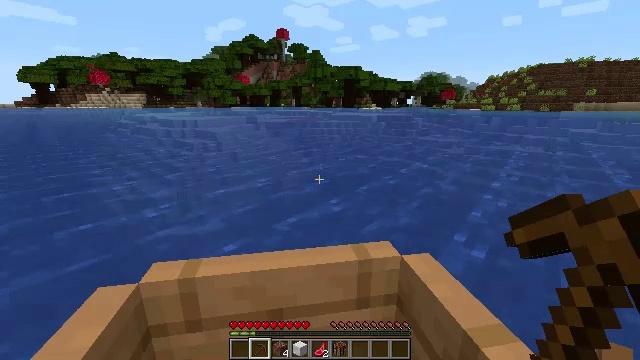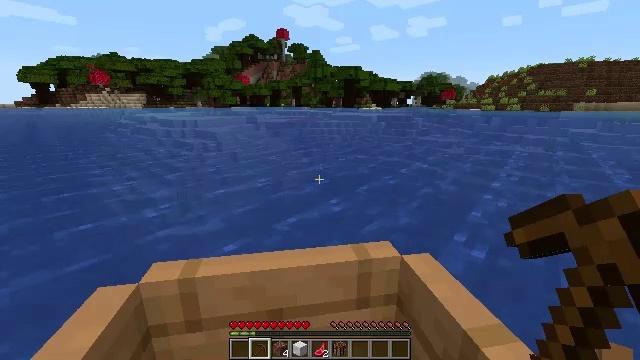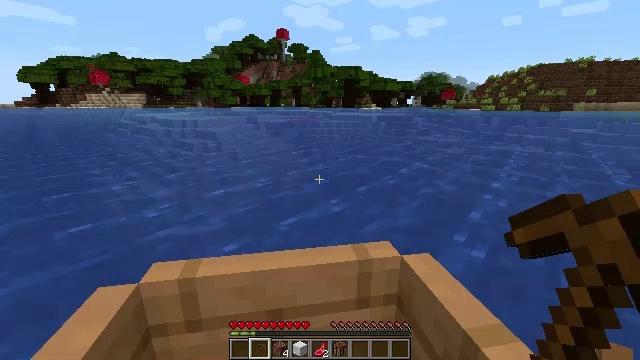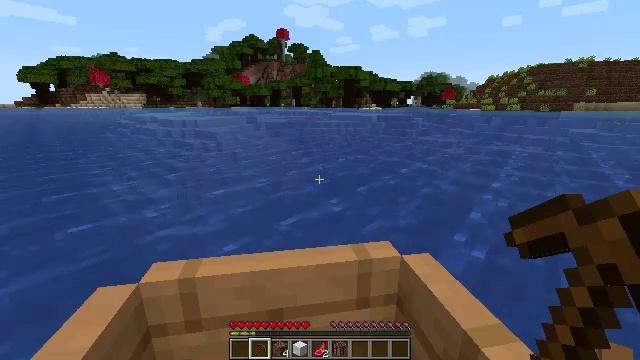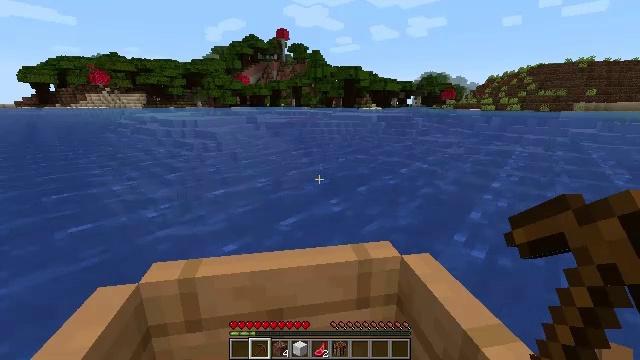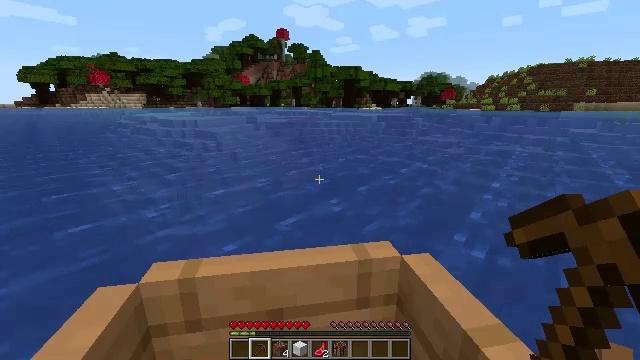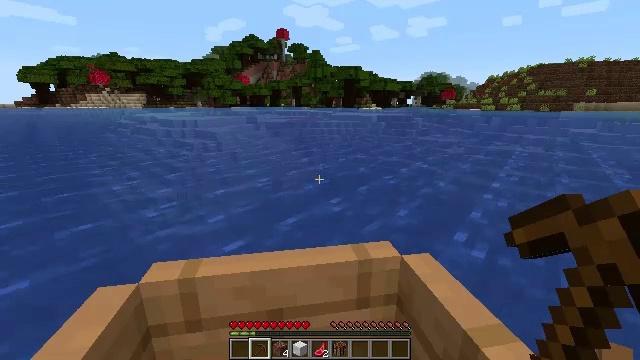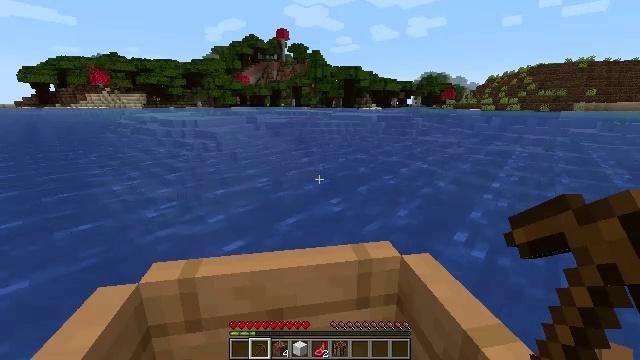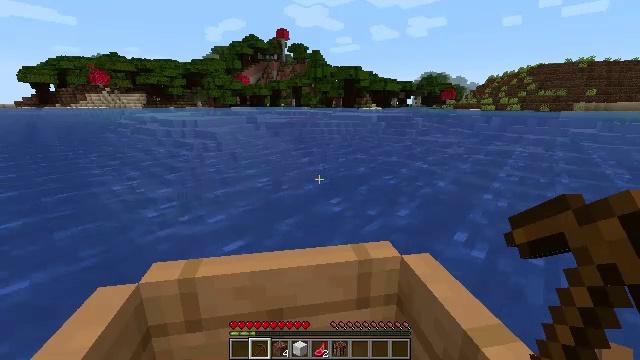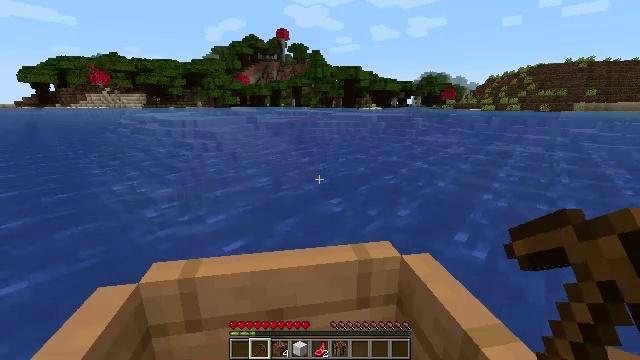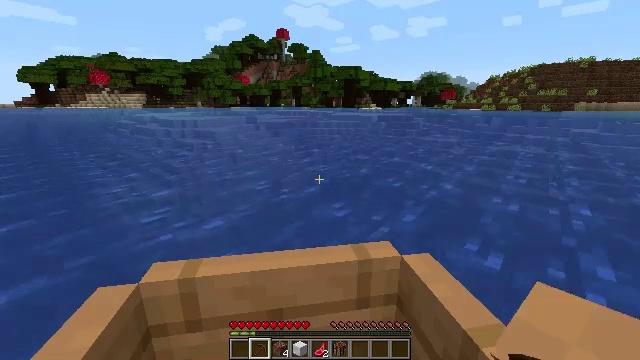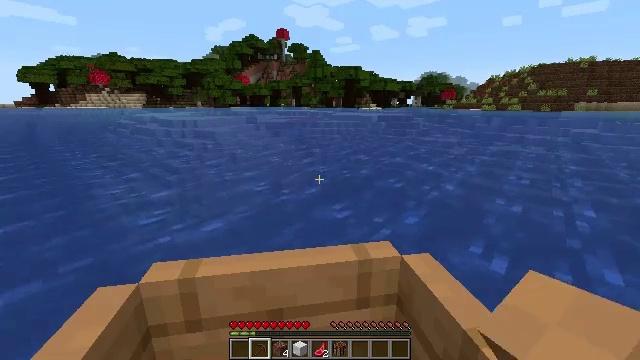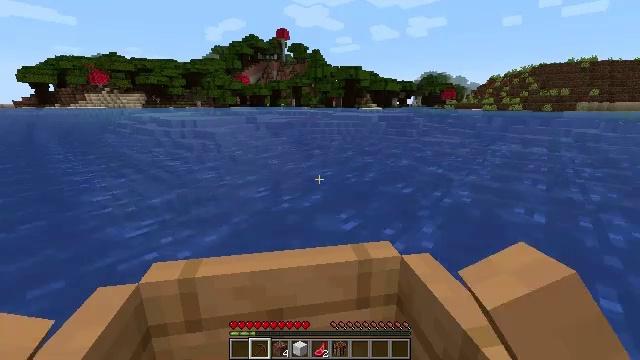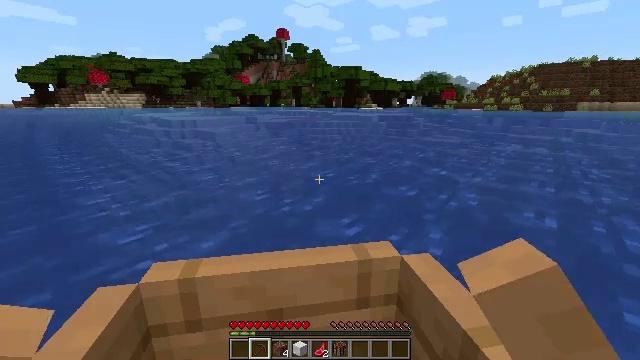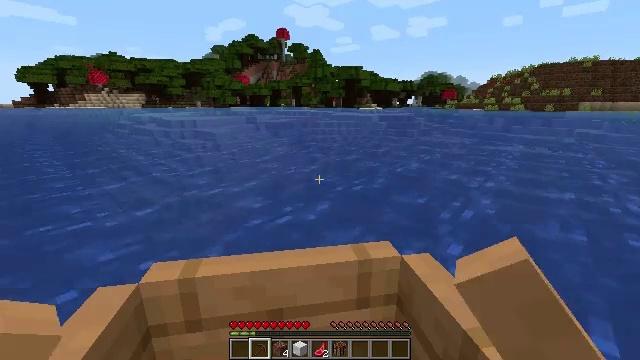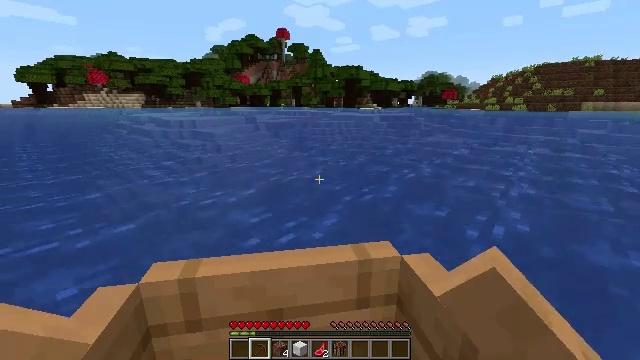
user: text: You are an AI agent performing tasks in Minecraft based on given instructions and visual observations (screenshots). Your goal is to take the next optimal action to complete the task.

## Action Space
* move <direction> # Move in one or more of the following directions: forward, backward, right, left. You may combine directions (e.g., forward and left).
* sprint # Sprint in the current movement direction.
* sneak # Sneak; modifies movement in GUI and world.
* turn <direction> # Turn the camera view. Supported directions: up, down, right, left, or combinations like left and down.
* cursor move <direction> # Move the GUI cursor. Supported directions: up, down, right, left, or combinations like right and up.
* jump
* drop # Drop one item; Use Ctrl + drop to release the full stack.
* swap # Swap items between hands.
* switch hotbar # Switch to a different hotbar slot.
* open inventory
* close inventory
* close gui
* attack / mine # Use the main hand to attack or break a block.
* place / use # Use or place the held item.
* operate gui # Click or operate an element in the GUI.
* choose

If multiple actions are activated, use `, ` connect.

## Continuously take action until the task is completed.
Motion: motion action
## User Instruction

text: Gather dark oak log for crafting.
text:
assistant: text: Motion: no_op
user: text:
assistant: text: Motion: no_op
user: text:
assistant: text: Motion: no_op
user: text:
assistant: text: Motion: no_op
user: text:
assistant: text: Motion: no_op
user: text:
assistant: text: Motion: no_op
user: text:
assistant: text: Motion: no_op
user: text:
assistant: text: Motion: move forward
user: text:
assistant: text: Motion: move forward
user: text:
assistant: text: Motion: move forward
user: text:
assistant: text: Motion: move forward
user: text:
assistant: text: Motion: move forward
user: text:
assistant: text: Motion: move forward
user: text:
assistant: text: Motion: move forward
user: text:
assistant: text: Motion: move forward
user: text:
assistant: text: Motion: move forward
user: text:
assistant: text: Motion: move forward
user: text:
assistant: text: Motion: move forward
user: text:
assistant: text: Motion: move forward
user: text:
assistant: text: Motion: move forward
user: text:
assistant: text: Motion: move forward
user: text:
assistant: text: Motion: move forward
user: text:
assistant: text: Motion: move forward
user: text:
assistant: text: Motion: move forward
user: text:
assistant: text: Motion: move forward
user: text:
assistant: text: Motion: move forward
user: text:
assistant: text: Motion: move forward
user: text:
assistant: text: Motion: move forward
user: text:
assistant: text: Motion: move forward
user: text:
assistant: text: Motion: move forward, turn left